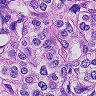
Metastatic tissue present: yes